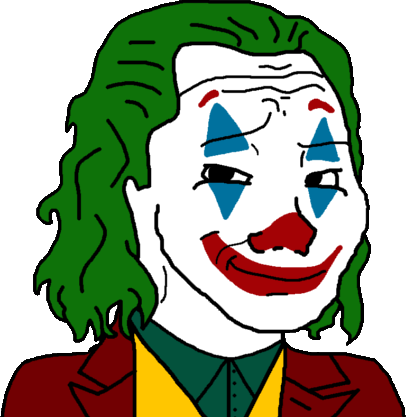
Label: 5_Smugjak